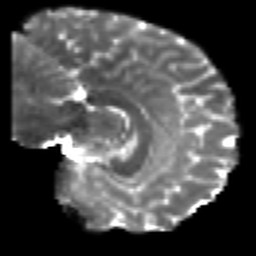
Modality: T2w
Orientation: sagittal
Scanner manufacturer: siemens
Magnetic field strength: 3 T
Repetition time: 7.8 s
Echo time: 0.09 s